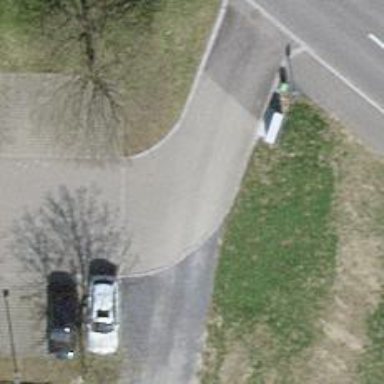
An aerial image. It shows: Road serving as parking aisle.